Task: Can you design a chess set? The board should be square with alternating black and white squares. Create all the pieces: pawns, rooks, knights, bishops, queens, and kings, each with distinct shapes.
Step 4470:
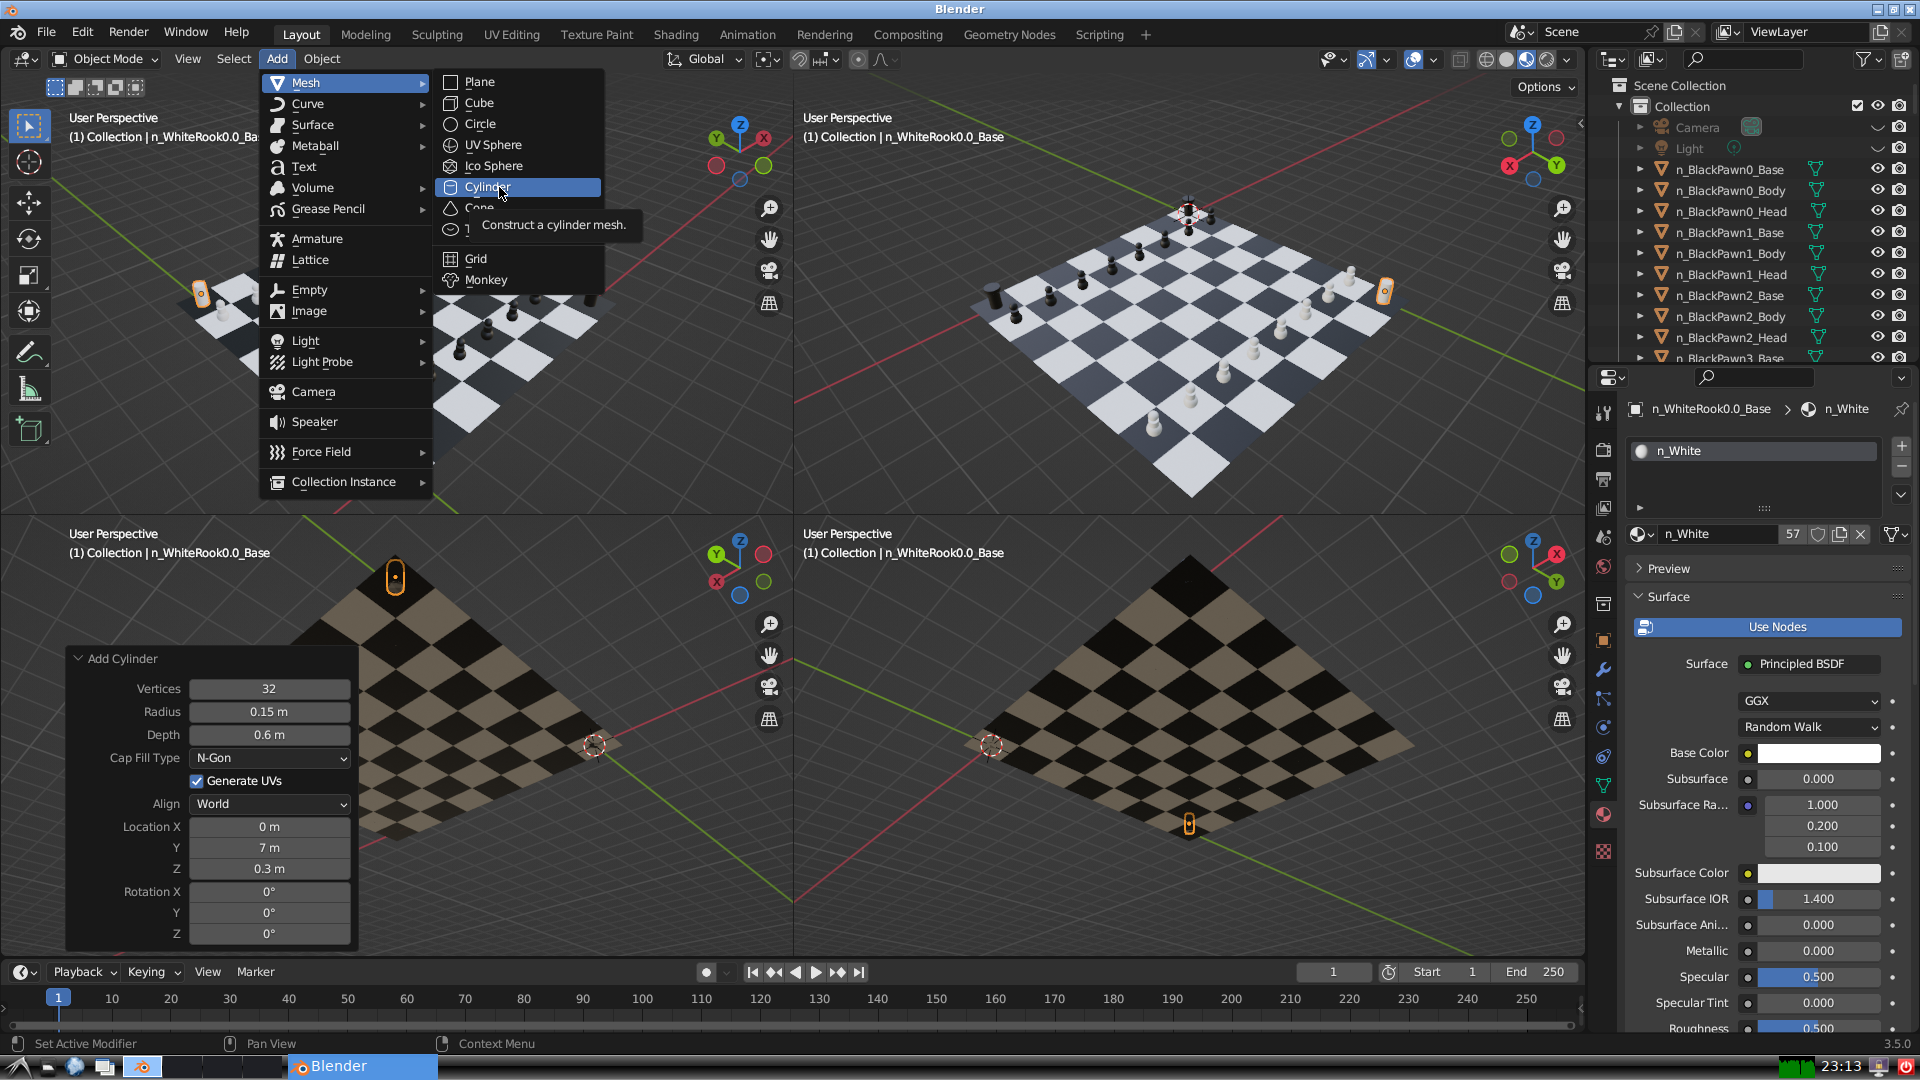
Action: click: no